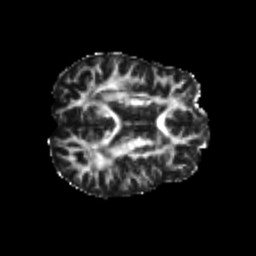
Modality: FA
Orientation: axial
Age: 25
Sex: male
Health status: healthy
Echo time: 0.074 s